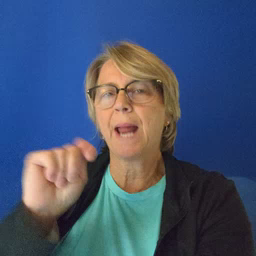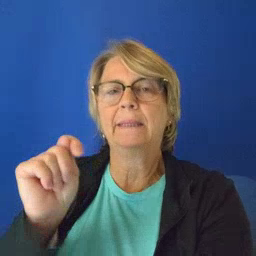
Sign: potty